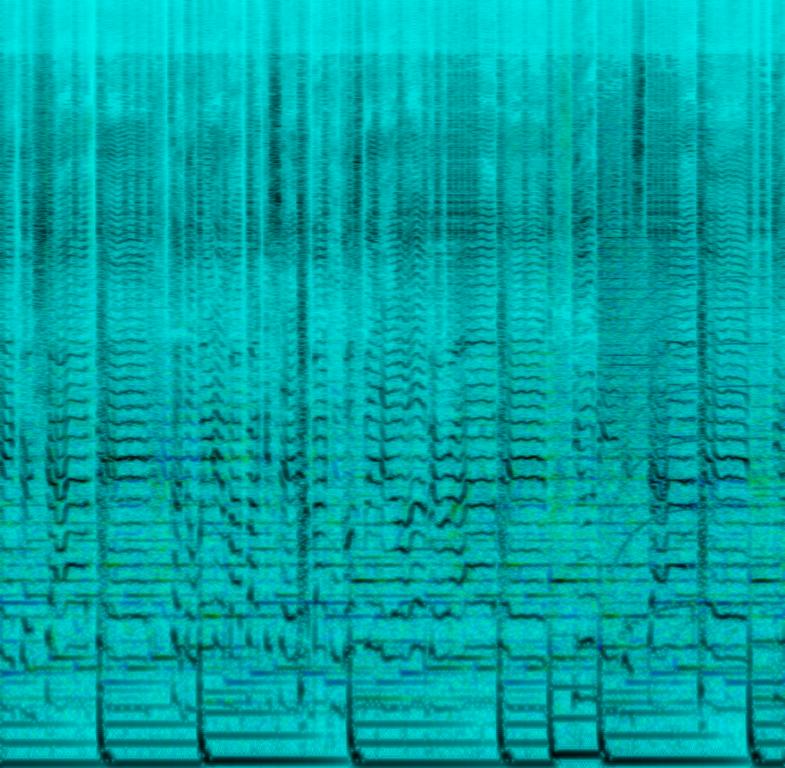
A male rapper sings this emotional melody. The song is medium tempo with a steady techno drumming rhythm, strong bass line, various percussion hits, piano playing accompaniment and synth horns playing countermelody. The song is emotional and storytelling in nature. The song is a modern hip hop song.